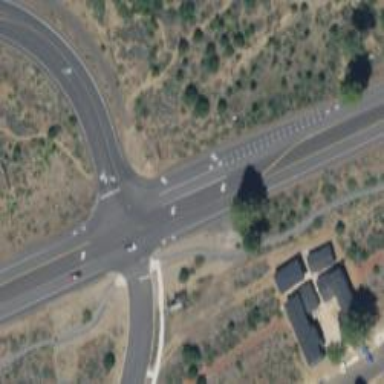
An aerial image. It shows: Unmarked crossing on the road.